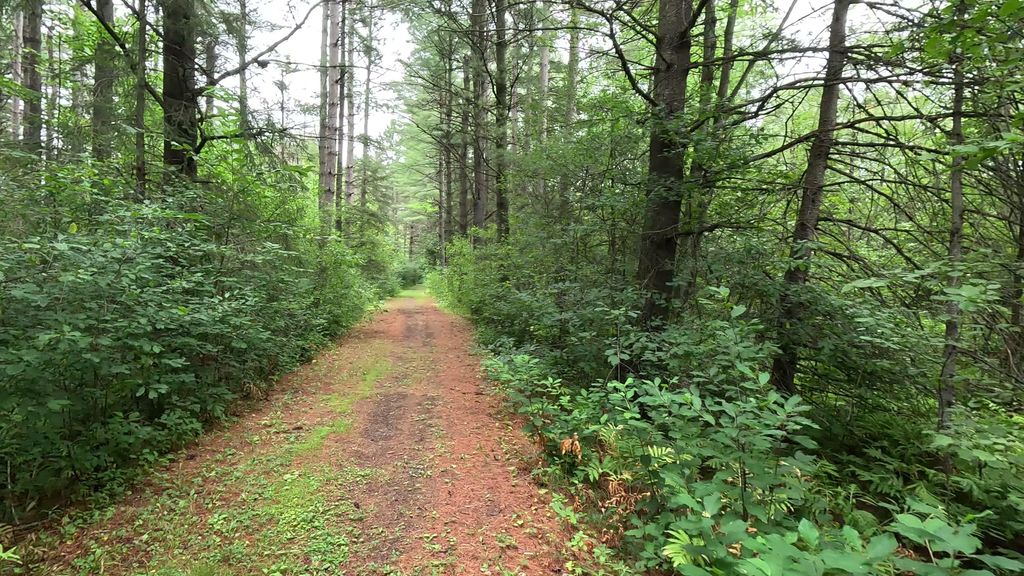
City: ottawa-gatineau